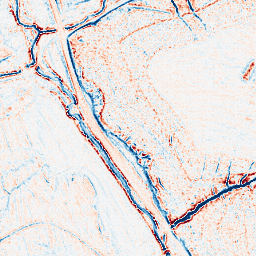
Category: edge_preserving
Decomposition family: anisotropic_diffusion
Decomposition parameters: iterations: 5
kappa: 100
gamma: 0.2
Upsampling method: sinc_blackman
Upsampling parameters: scale: 2
kernel_size: 4
Upsampling scale: 2